Question: How can I replace storyboard with XIB?
While trying to create dynamically views and their controllers, I lost all advantages of the new storyboard. Now, when trying to remove it from the project, I created a new XIB with its own controller and replaced it in project settings:

Now, when trying to run the application, it crashes and the log shows me the following:
'''
2012-04-08 14:50:16.567 Bazaart[11340:15203] *** Terminating app due to uncaught exception 'NSUnknownKeyException', reason: '[<UIApplication 0x8c15c20> setValue:forUndefinedKey:]: this class is not key value coding-compliant for the key view.'
'''
Here is the code of: UIRootWindow:
'''
#import <UIKit/UIKit.h>
@interface UIRootWindow : UIViewController
@end
'''
And its corresponding implementation:
'''
#import "UIRootWindow.h"
@implementation UIRootWindow
- (id)initWithNibName:(NSString *)nibNameOrNil bundle:(NSBundle *)nibBundleOrNil {
self = [super initWithNibName:nibNameOrNil bundle:nibBundleOrNil];
return self;
}
- (void)viewDidLoad {
[super viewDidLoad];
}
- (void)viewDidUnload {
[super viewDidUnload];
}
- (BOOL)shouldAutorotateToInterfaceOrientation:(UIInterfaceOrientation)interfaceOrientation {
return YES;
}
@end
'''
I've the window as suggested by Phillip (see below). But... the way I did it is not the best, it seems. Am I doing it right?
'''
UIRootWindow *wnd = [[UIRootWindow alloc] init];
[wnd view];
[self setWindow:wnd.window];
'''
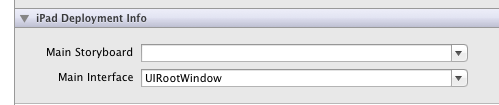
Answer: Don't put anything into the Main Interface field. Instead, load your top-level controllers in the app delegate's didFinishLaunchingWithOptions: method and set the window's root controller there.
Application start-up assumes that a xib mentioned there has a File's Owner that is a UIApplication. (Older templates used to do that and some sample projects still do.)